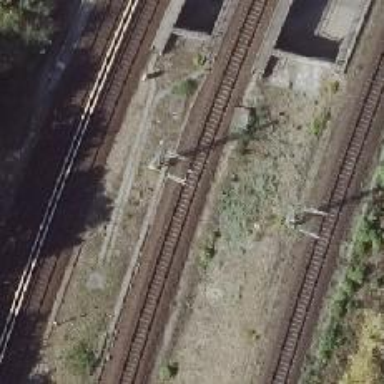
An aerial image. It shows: Railway milestone with catenary mast.